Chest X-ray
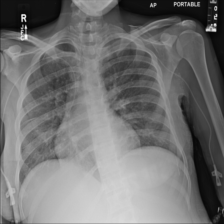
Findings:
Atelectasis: negative
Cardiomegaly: negative
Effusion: negative
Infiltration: negative
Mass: negative
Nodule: negative
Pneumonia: negative
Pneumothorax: negative
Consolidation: negative
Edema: negative
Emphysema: negative
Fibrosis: negative
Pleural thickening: negative
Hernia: negative